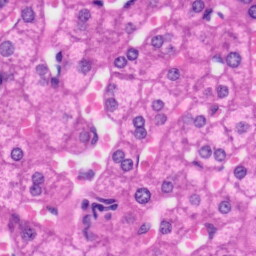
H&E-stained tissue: Liver